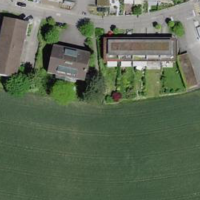
EUNIS habitat code: 25
Species observed at this site:
Cornu aspersum